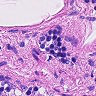
Metastatic tissue present: no